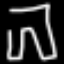
Label: pants